Question: Trying to scrape the following webpage, <URL>, and for the most part I get the values I am expecting but some of the values come back null and I do not know how to get rid of those Nulls and get actual values there.
[
SplashSpider.py
'''
import csv
from scrapy.spiders import Spider
from scrapy_splash import SplashRequest
from ..items import GameItem
def process_csv(csv_file):
data = []
reader = csv.reader(csv_file)
next(reader)
for fields in reader:
if fields[0] != "":
url = fields[0]
else:
continue # skip the whole row if the url column is empty
if fields[1] != "":
ip = "http://" + fields[1] + ":8050" # adding http and port because this is the needed scheme
if fields[2] != "":
useragent = fields[2]
data.append({"url": url, "ip": ip, "ua": useragent})
return data
class MySpider(Spider):
name = 'splash_spider' # Name of Spider
# notice that we don't need to define start_urls
# just make sure to get all the urls you want to scrape inside start_requests function
# getting all the url + ip address + useragent pairs then request them
def start_requests(self):
# get the file path of the csv file that contains the pairs from the settings.py
with open(self.settings["PROXY_CSV_FILE"], mode="r") as csv_file:
# requests is a list of dictionaries like this -> {url: str, ua: str, ip: str}
requests = process_csv(csv_file)
for req in requests:
# no need to create custom middlewares # just pass useragent using the headers param, and pass proxy using the meta param
yield SplashRequest(url=req["url"], callback=self.parse, args={"wait": 3},
headers={"User-Agent": req["ua"]},
splash_url = req["ip"],
)
# Scraping
def parse(self, response):
item = GameItem()
for game in response.css("tr"):
# Card Name
yield {
'card_name': game.css("a.card_popup::text").get(),
'stock': game.css("td.deckdbbody.search_results_8::text").get(),
'price': game.css("td.deckdbbody.search_results_9::text").get()
}
'''
items.py
import scrapy
'''
class GameItem(scrapy.Item):
card_name = scrapy.Field()
stock = scrapy.Field()
price = scrapy.Field()
'''
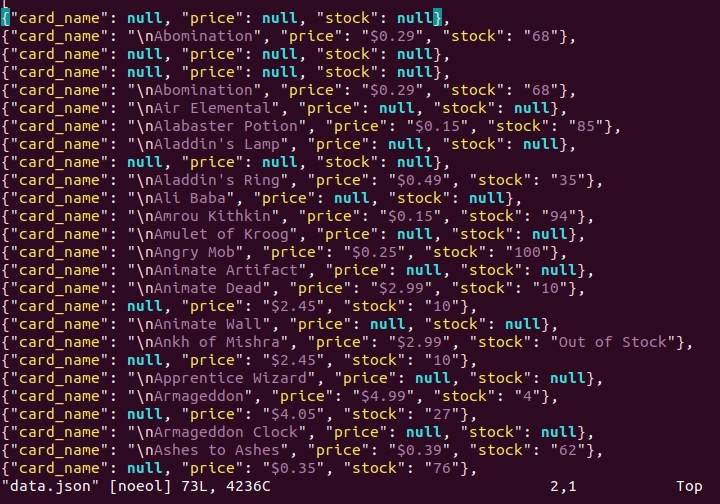
Answer: First you need to process only rows with card information and ignore all the rest. Next you need to remember card name from previous row for some rows ('current_card_name'):
'''
def parse(self, response):
# item = GameItem()
current_card_name = ""
for card_row in response.xpath(
'//tr[starts-with(@class, "deckdbbody")]'):
card_name = card_row.xpath(
'.//a[@class="card_popup"]/text()').extract_first()
if not card_name:
card_name = current_card_name
else:
current_card_name = card_name
stock = card_row.xpath(
'.//td[contains(@class, "search_results_8")]/text()').extract_first()
price = card_row.xpath(
'.//td[contains(@class, "search_results_9")]/text()').extract_first()
yield {
'card_name': card_name,
'stock': stock,
'price': price
}
'''